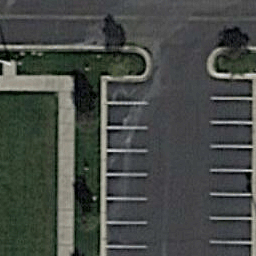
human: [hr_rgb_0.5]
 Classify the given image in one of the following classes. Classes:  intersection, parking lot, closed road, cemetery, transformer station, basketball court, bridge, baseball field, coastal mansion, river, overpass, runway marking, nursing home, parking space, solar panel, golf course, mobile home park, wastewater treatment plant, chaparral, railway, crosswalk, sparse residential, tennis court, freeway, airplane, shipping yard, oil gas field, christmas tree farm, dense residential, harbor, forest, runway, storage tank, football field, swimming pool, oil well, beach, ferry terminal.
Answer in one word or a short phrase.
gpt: parking space